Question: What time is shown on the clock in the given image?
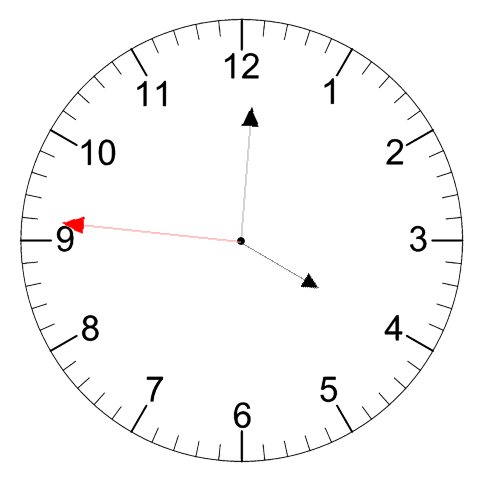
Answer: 04:00:46